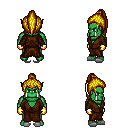
a pixel art fantasy rpg character, male body template, orc, green skin, brown robe, teal pants, blonde long topknot hairstyle, gold gloves, white slippers, four views (front, back, left, right), 2x2 character sprite sheet, small pixel art, hard edges, no anti-aliasing